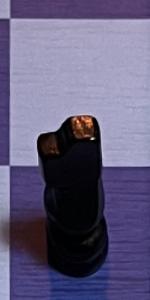
Label: Knight_Black